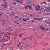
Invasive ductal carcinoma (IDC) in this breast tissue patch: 1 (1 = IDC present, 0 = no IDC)